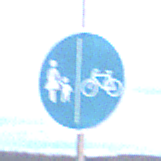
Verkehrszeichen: GetrennterRadUndGehwegRadwegRechts
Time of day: SunriseSunset
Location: Outdoor (Nature)
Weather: PartlyCloudy
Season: NotSpecified
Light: Natural